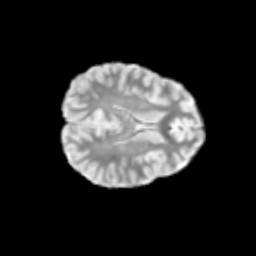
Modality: T2w
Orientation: axial
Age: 13
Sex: female
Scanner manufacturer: siemens
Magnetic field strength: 3 T
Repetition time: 3.8 s
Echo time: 0.07 s